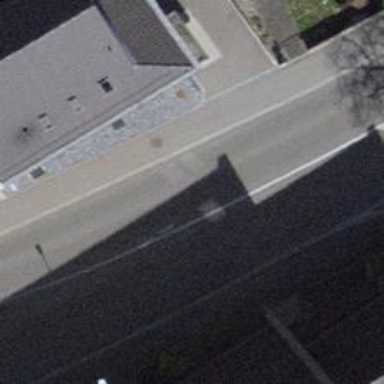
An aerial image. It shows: Tertiary road with sidewalks on both sides.